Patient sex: F
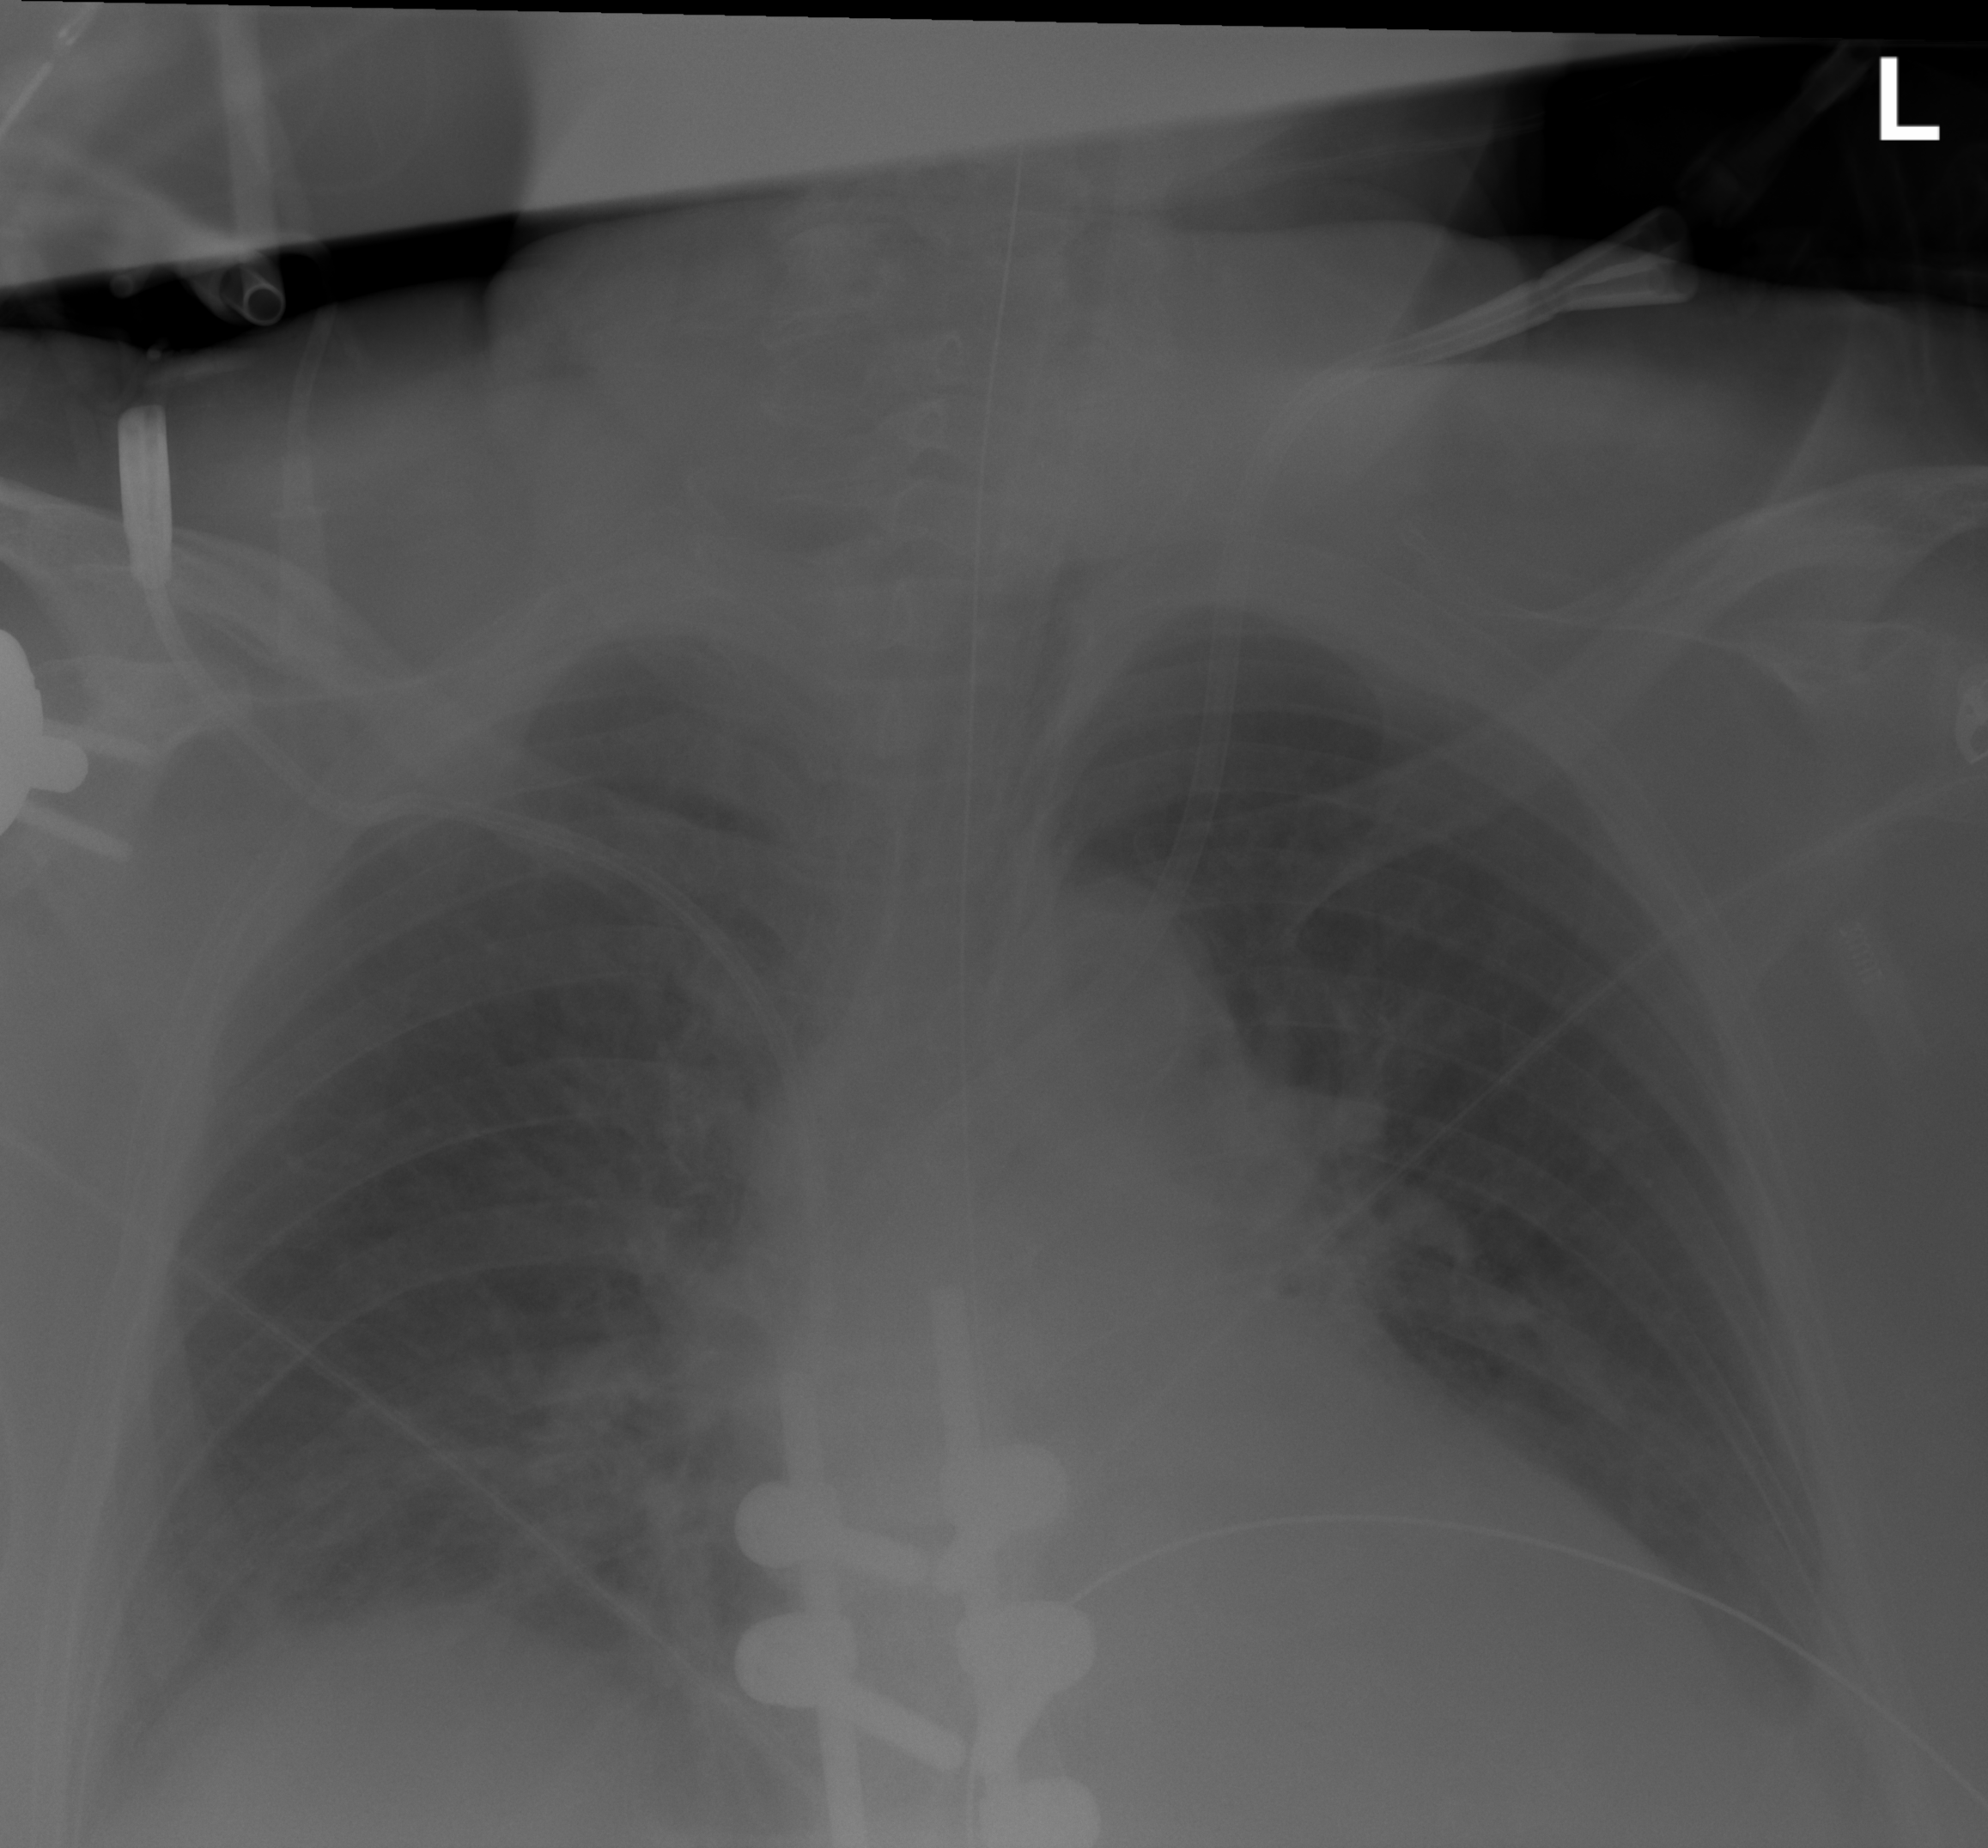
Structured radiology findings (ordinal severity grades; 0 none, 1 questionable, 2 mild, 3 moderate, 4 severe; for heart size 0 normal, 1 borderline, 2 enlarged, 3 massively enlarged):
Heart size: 2
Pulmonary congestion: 2
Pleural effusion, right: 0
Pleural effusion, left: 2
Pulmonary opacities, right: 2
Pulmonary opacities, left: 0
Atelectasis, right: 2
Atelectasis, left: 2